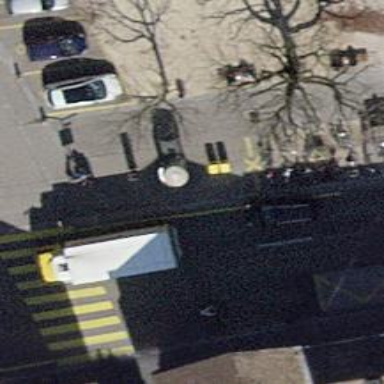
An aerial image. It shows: Post box is visible.